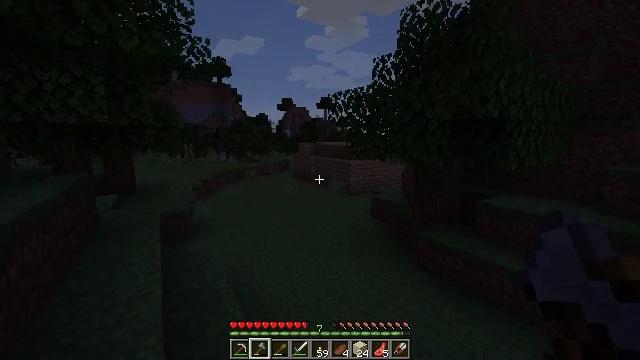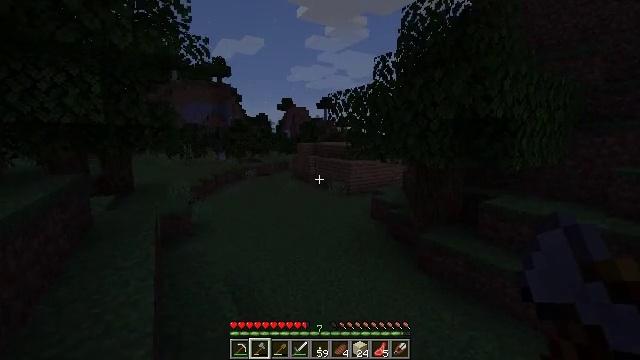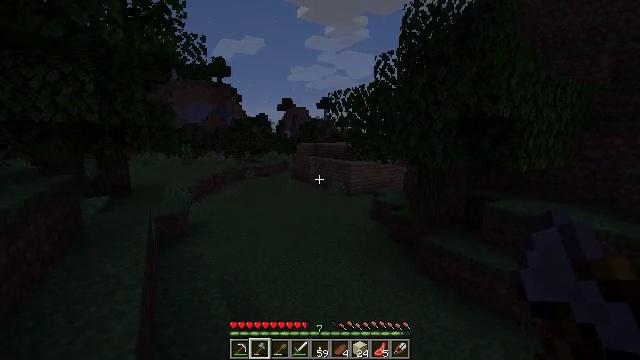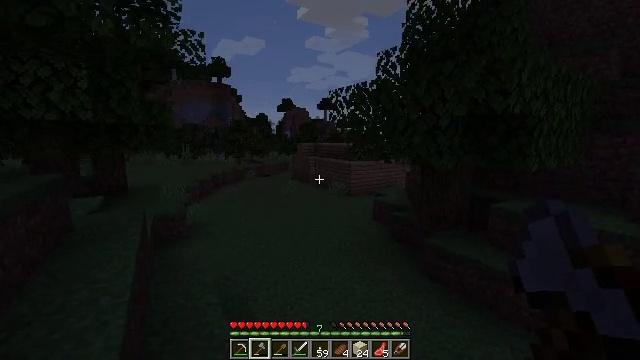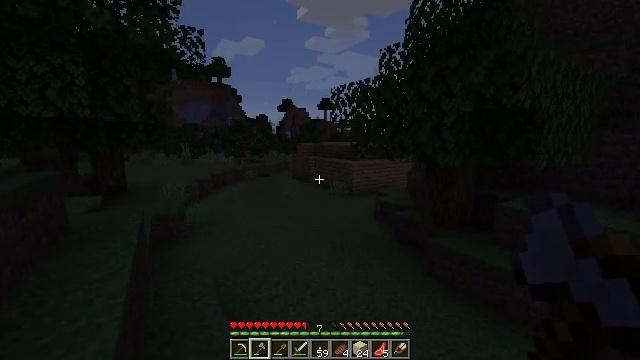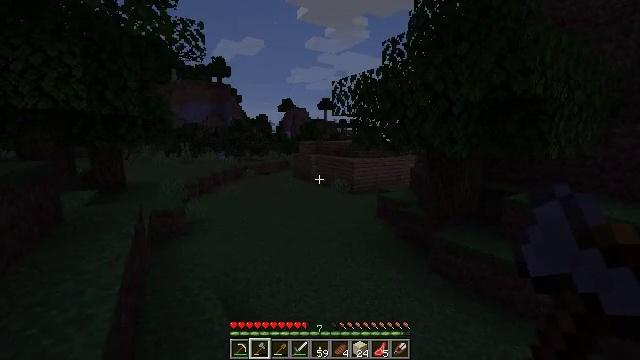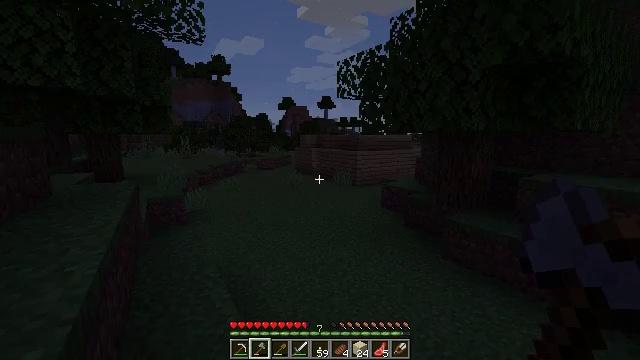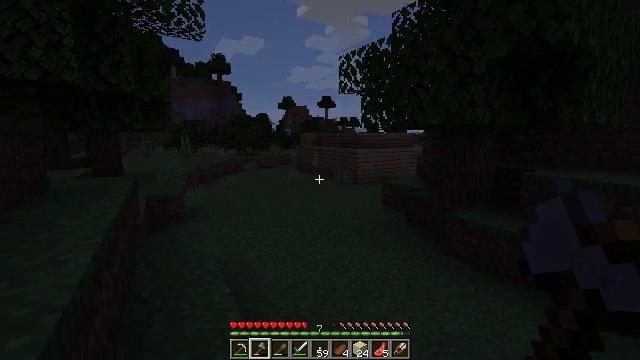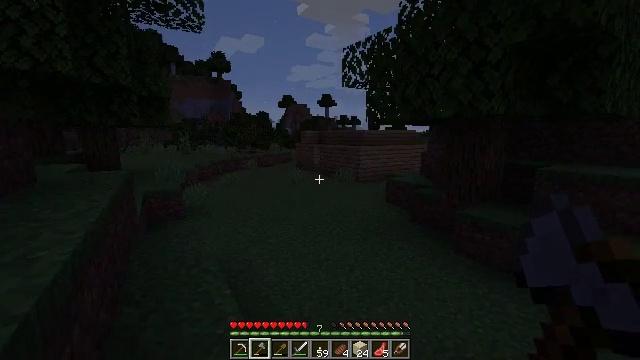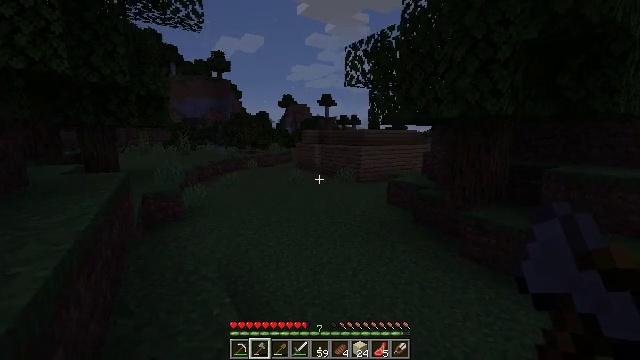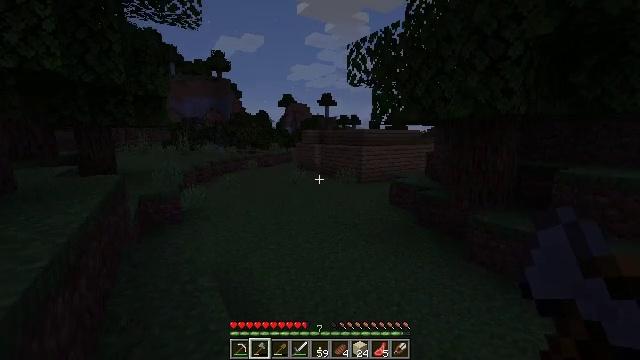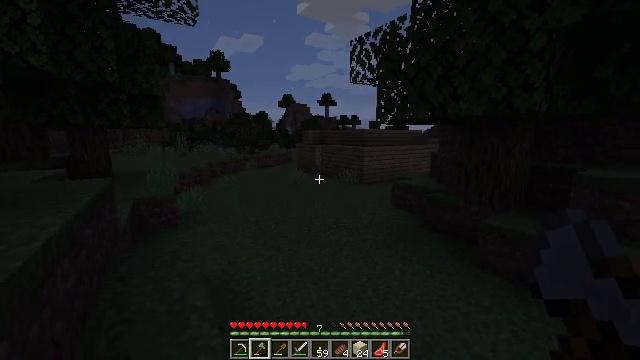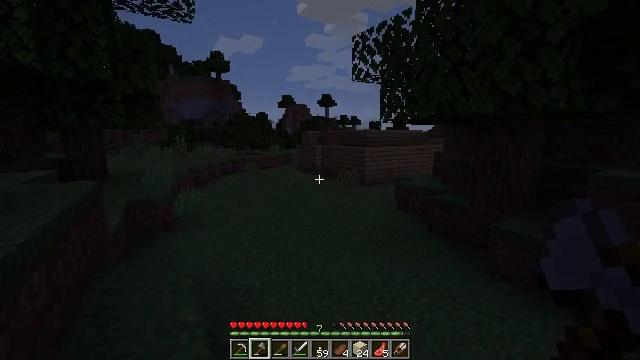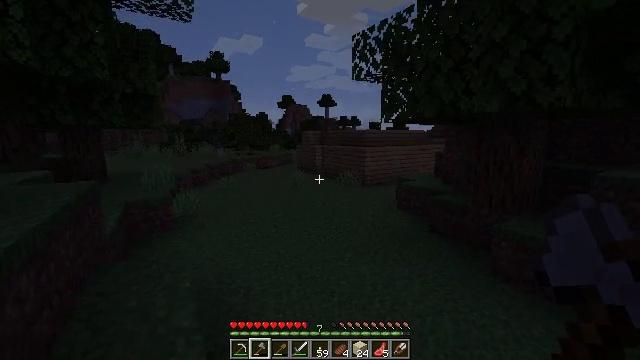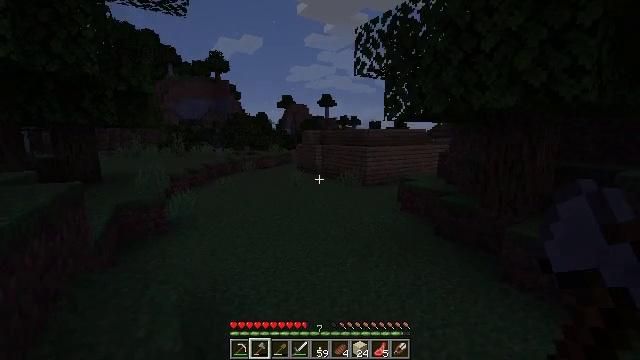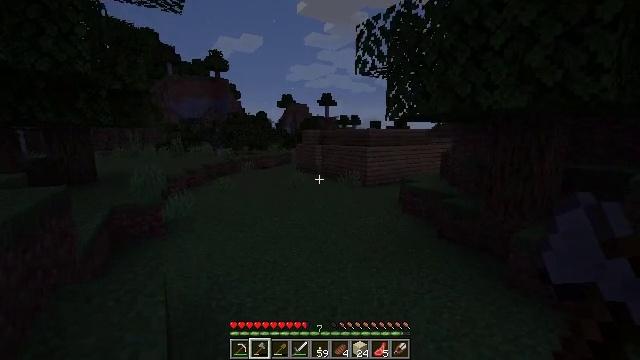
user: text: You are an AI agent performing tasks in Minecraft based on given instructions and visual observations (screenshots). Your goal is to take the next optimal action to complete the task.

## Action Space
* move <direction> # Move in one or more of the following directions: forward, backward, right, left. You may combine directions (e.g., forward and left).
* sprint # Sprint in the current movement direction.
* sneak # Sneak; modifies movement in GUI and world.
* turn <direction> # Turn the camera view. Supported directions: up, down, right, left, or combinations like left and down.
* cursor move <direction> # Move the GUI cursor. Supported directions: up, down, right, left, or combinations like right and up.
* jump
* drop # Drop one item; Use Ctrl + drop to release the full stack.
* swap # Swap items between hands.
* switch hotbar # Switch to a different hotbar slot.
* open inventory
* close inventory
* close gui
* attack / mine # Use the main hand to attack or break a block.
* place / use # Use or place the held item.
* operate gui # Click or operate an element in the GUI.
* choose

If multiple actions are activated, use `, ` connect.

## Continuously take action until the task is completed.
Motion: motion action
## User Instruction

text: Combine sand blocks in the crafting table to craft sandstone.
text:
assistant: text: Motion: move forward
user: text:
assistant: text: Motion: move forward
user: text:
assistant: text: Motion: move forward and move left
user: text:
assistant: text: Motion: move forward and move left
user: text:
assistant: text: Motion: move forward and move left
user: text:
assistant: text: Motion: move forward and move left
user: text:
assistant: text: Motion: move forward and move left
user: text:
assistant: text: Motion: move forward
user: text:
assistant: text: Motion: move forward
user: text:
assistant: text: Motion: move forward
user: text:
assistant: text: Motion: move forward
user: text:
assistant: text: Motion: move forward
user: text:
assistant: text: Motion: move forward
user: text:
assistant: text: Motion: move forward
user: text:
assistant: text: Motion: move forward
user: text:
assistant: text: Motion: move forward
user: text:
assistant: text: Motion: move forward
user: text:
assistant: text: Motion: move forward
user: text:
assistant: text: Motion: move forward
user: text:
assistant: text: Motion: move forward
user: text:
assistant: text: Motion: move forward
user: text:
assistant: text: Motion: move forward
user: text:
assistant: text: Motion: move forward
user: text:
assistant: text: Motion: move forward
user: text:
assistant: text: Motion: move forward
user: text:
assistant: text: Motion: move forward
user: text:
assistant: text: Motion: move forward
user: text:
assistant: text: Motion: move forward
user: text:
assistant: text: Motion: move forward
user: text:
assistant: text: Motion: move forward